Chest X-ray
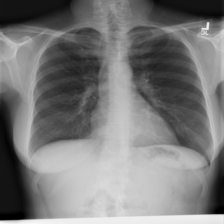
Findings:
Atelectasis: negative
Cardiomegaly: negative
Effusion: negative
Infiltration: negative
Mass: negative
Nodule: negative
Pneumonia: positive
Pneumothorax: negative
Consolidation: negative
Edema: negative
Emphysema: negative
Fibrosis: negative
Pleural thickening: negative
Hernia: negative